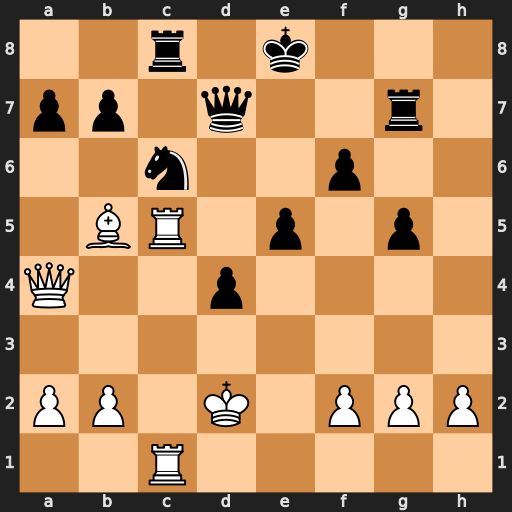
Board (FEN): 2r1k3/pp1q2r1/2n2p2/1BR1p1p1/Q2p4/8/PP1K1PPP/2R5
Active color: w
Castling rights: -
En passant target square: -
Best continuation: Rxc6 Rxc6 Rxc6 bxc6 Bxc6